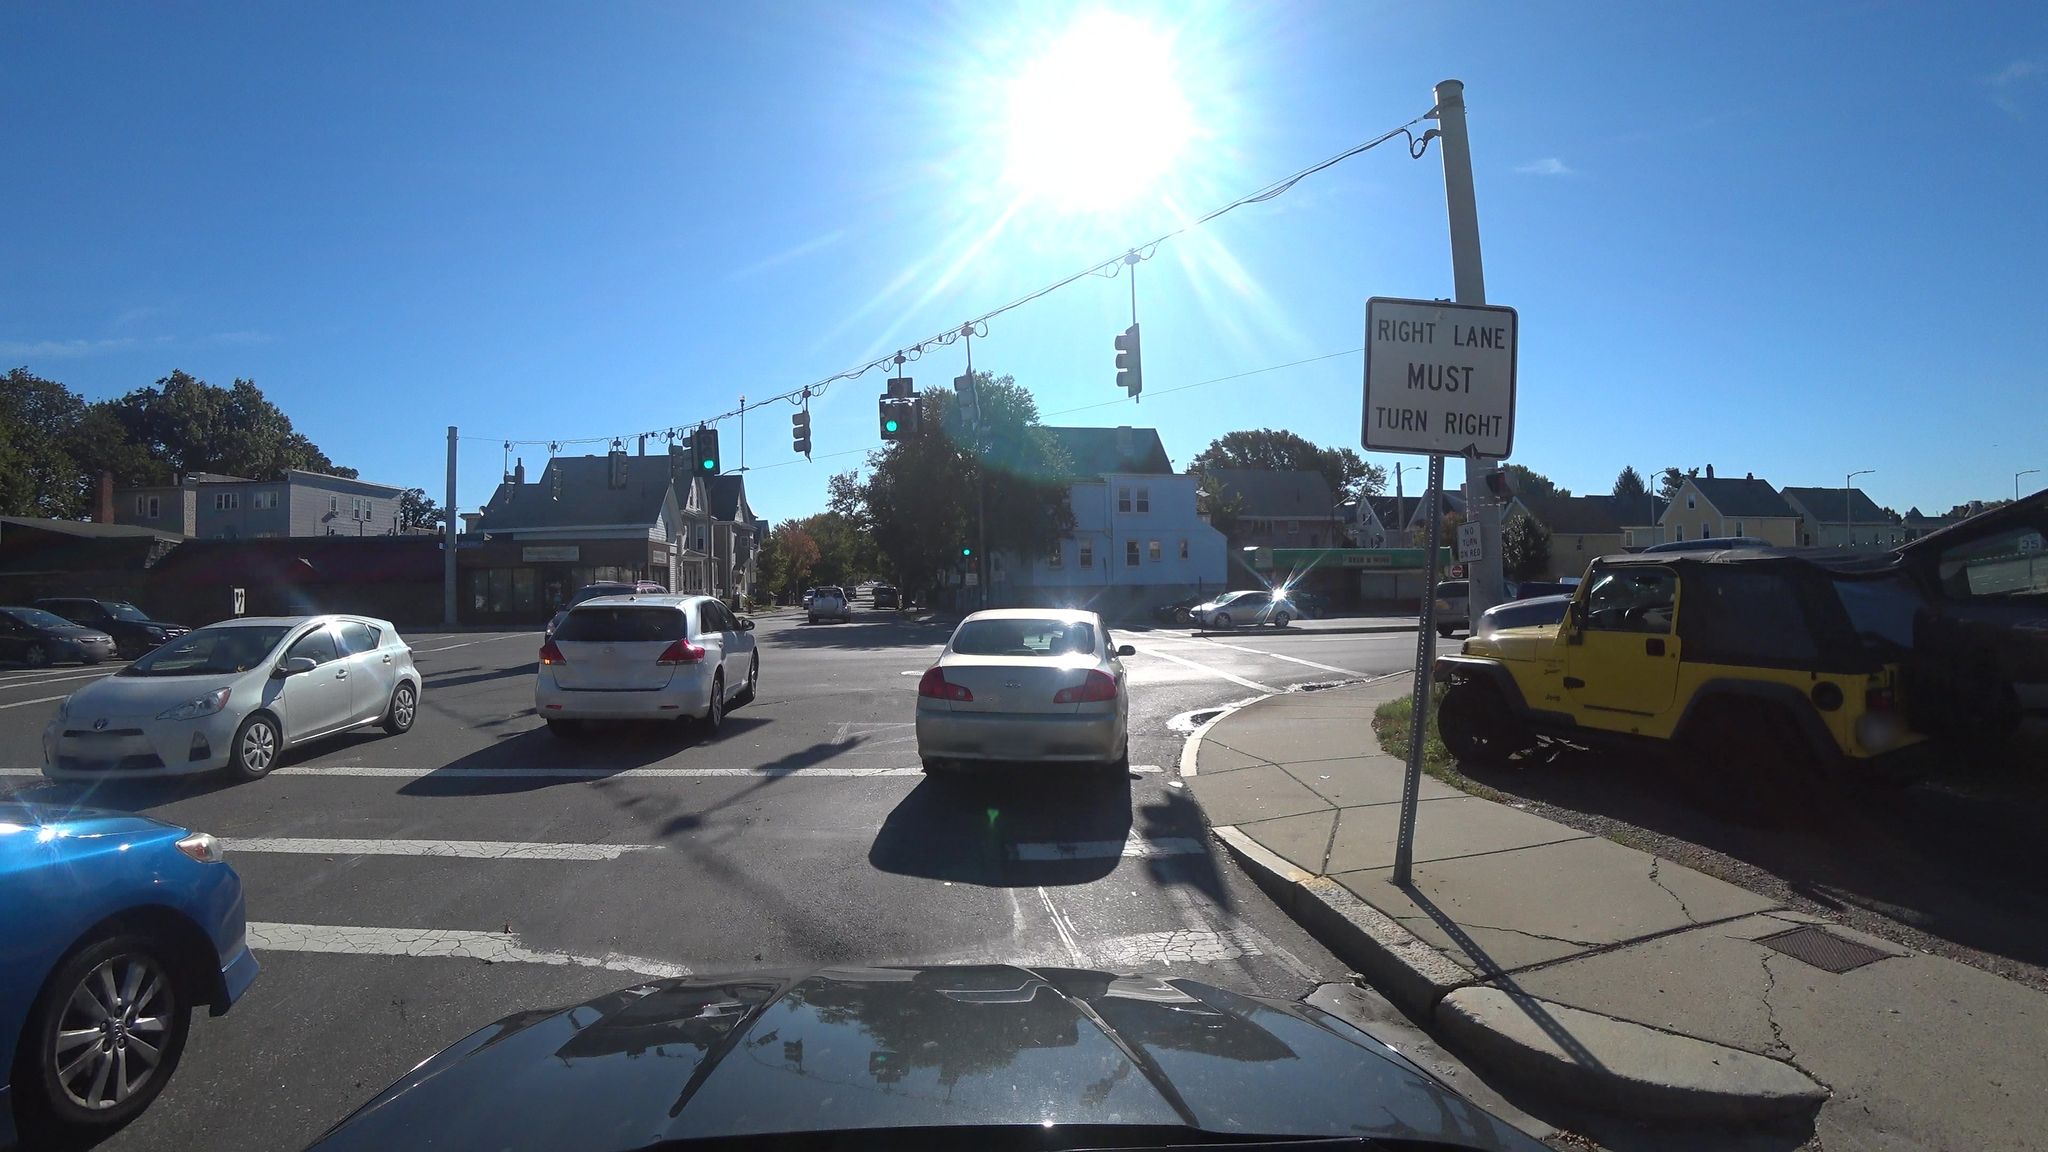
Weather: clear
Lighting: day
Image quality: good
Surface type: driving surface
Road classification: tertiary
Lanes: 2
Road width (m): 15.2
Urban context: urban centre
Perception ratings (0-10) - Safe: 1.34, Lively: 8.12, Beautiful: 2.5, Boring: 2.29, Depressing: 2.48, Wealthy: 5.02